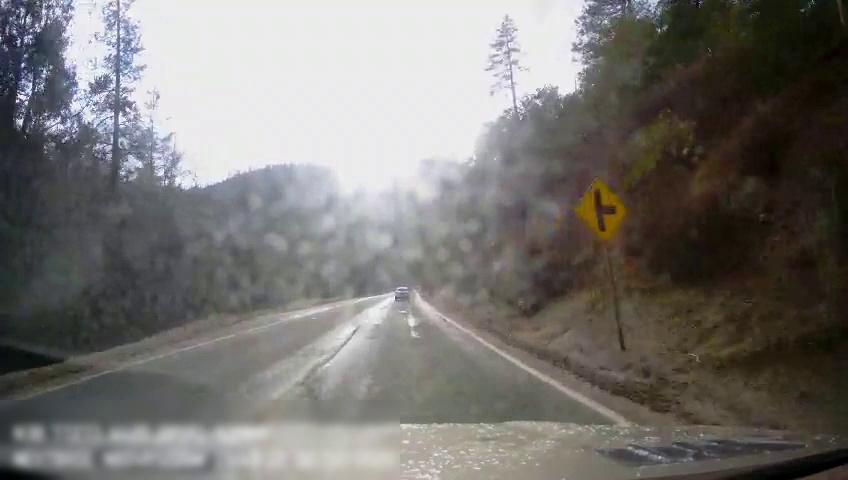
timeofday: Day
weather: Sunny
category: Drivable Space
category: Vehicles | Car
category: Lanes | Opposite Lane
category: Lanes | Current Lane
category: Traffic | Signs